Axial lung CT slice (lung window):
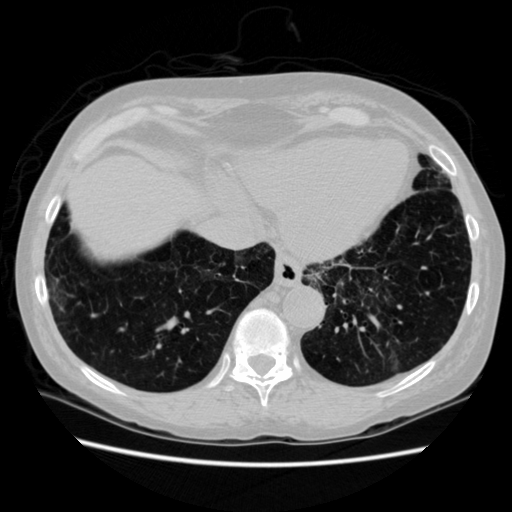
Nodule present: no